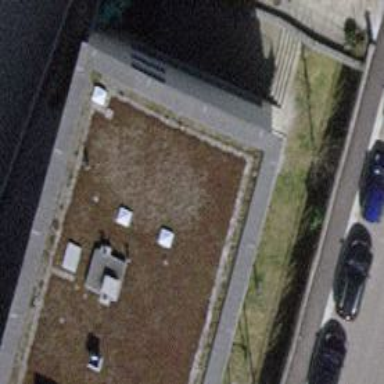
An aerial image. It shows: Kindergarten.